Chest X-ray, AP view. Patient: 50 years old, sex M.
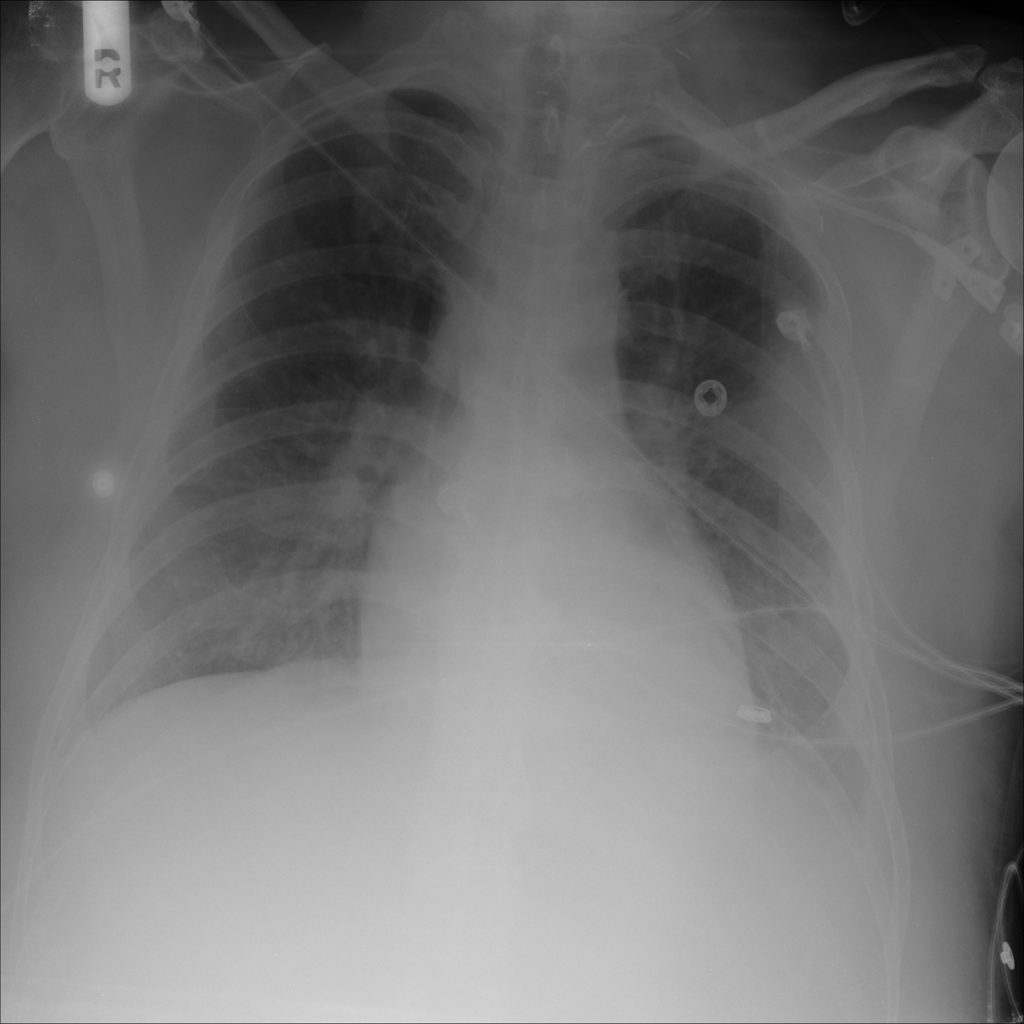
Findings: No Finding